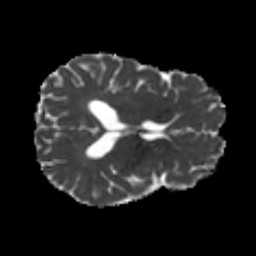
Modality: MD
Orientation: axial
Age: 21
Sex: male
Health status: healthy
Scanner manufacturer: philips
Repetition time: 7.386 s
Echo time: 0.08599 s